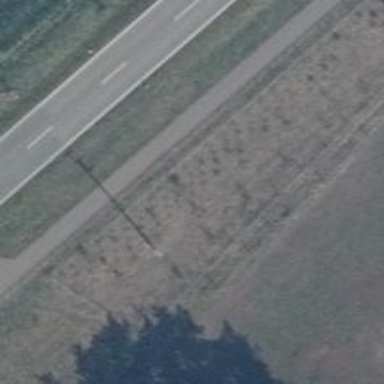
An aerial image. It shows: Minor power line.